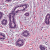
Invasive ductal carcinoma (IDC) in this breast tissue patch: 0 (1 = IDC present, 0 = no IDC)